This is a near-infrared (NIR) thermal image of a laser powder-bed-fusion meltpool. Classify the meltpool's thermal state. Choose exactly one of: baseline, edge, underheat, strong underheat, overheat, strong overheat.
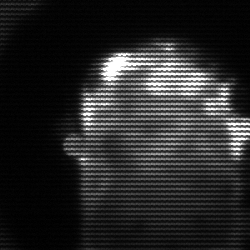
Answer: baseline